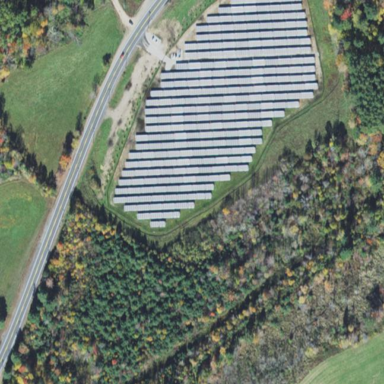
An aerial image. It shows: Solar power plant utilizing photovoltaic technology to generate electricity.